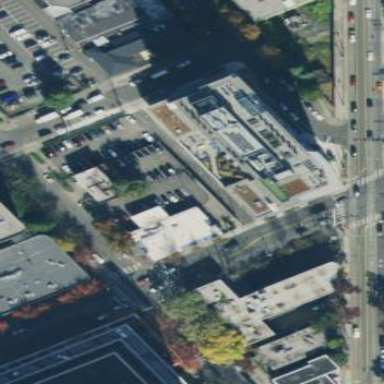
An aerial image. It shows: Part of building.